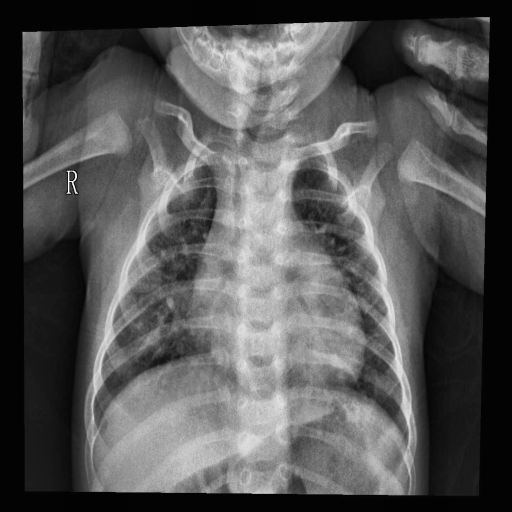
Finding: PNEUMONIA